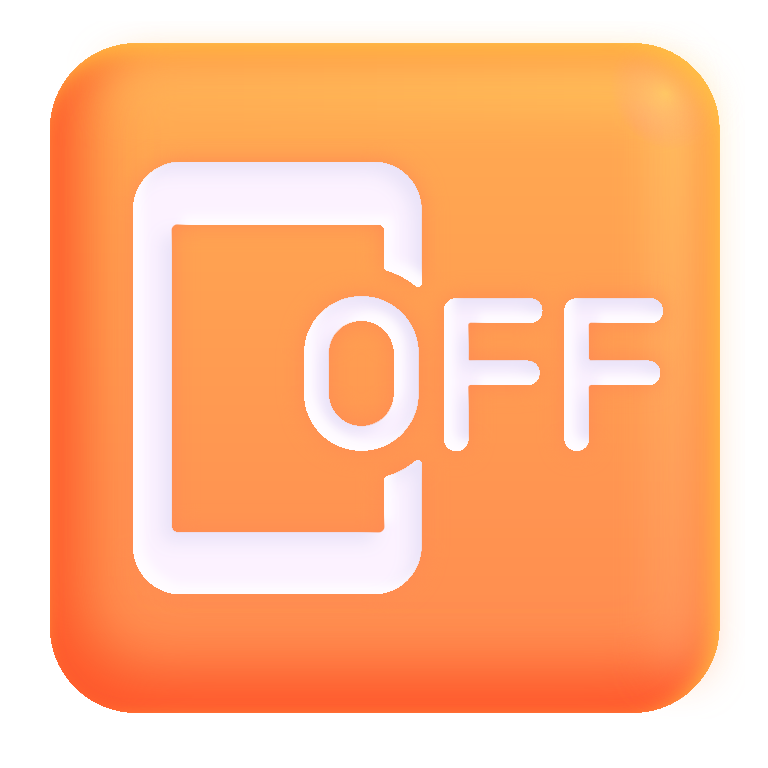
mobile phone off color